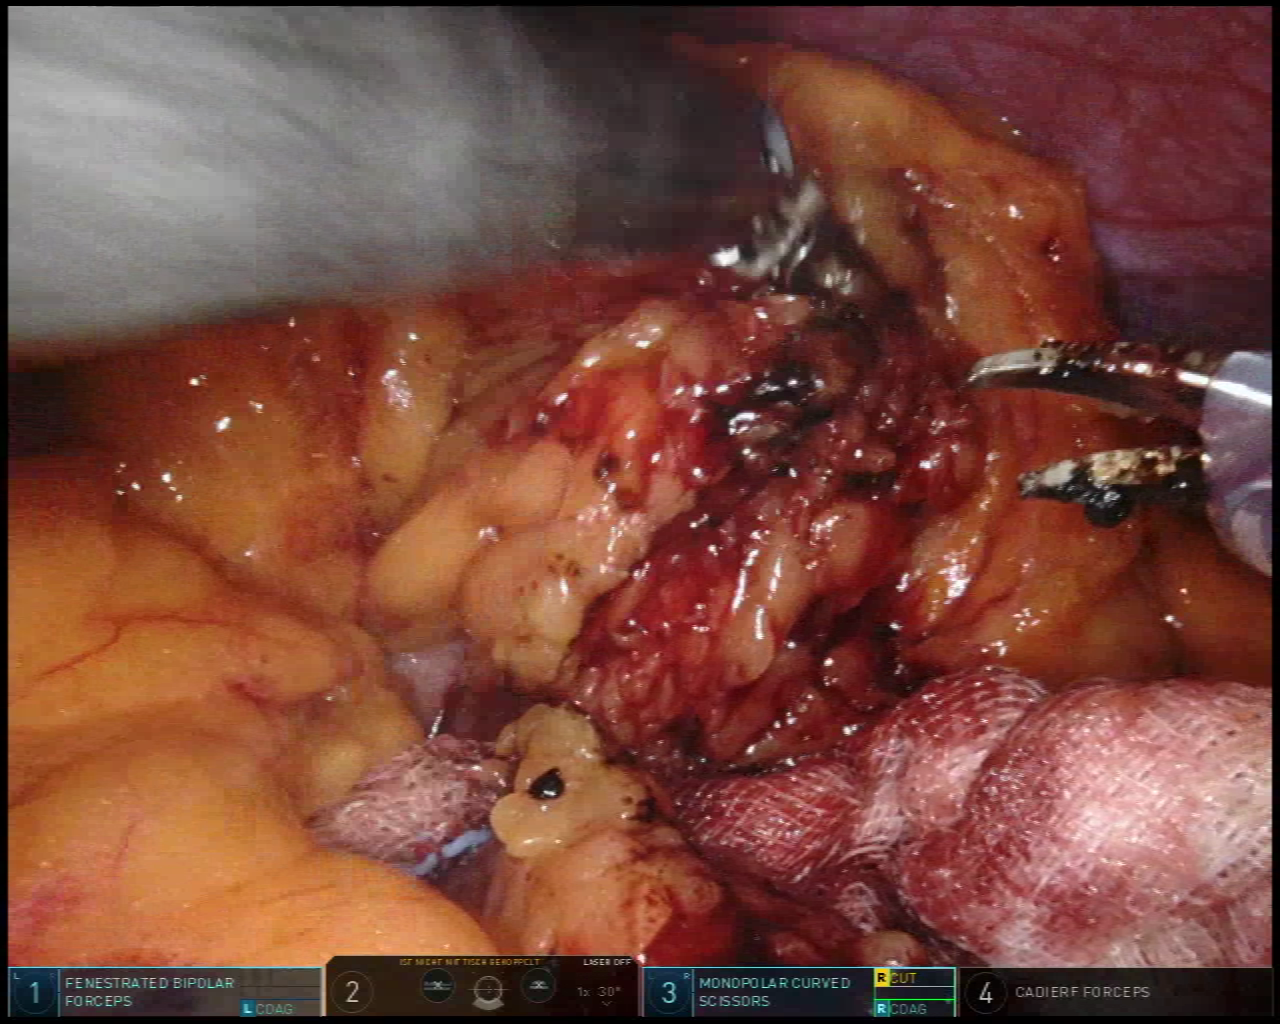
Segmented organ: stomach
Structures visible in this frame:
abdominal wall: yes
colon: no
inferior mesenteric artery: no
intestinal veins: no
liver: no
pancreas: no
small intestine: no
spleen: no
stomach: yes
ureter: no
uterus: no
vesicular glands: no